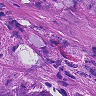
Metastatic tissue present: yes